Field crop: maize
Growth stage: 2
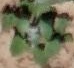
Species: chenopodium